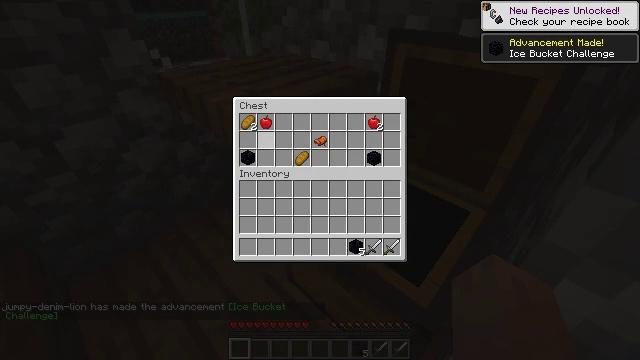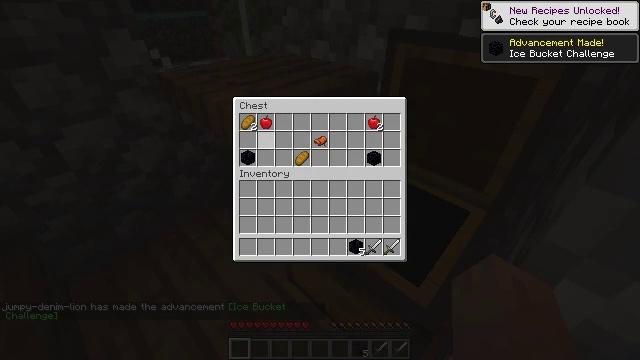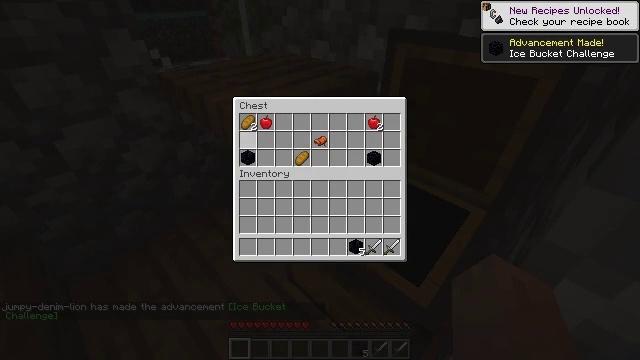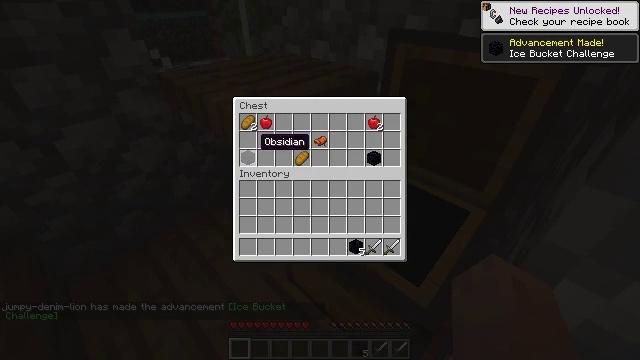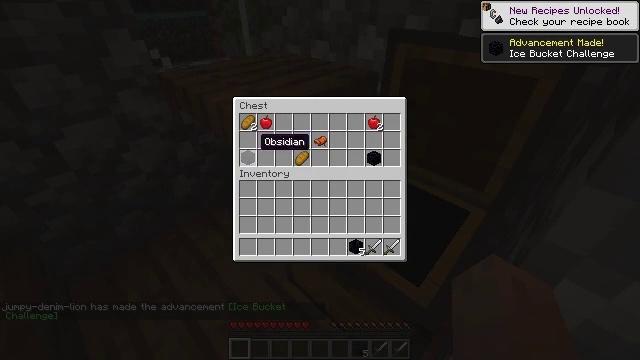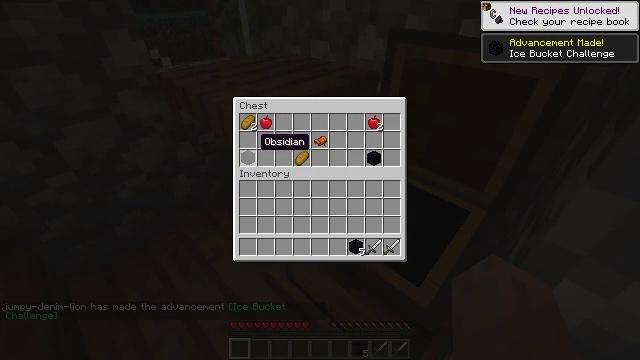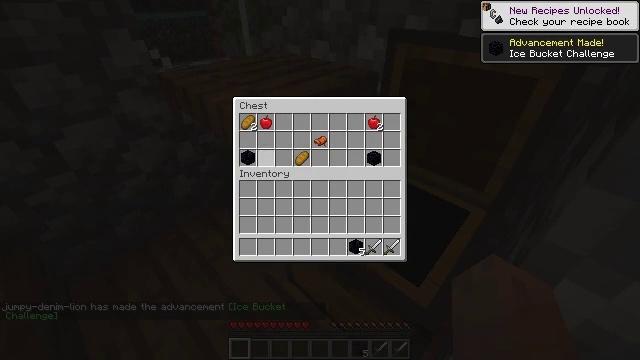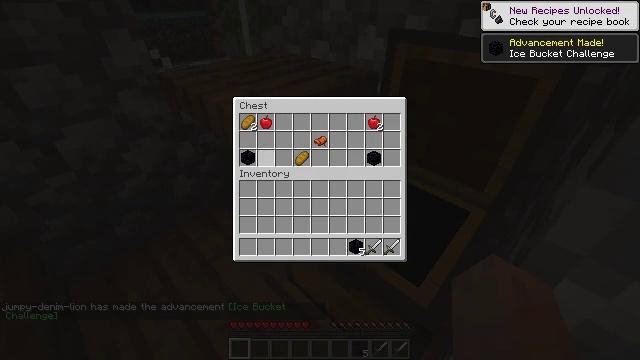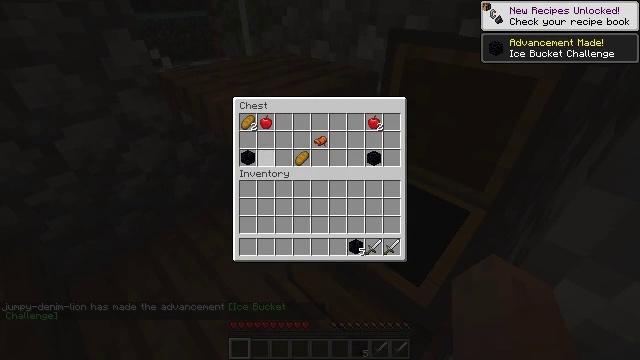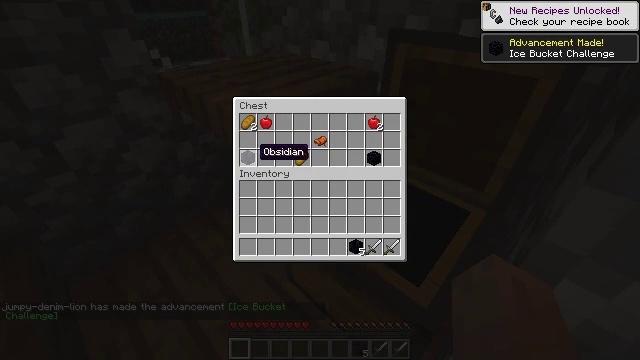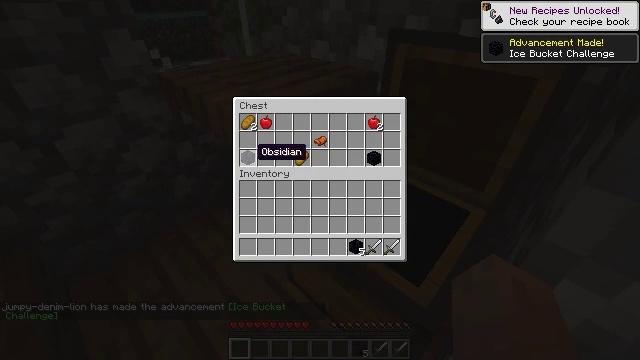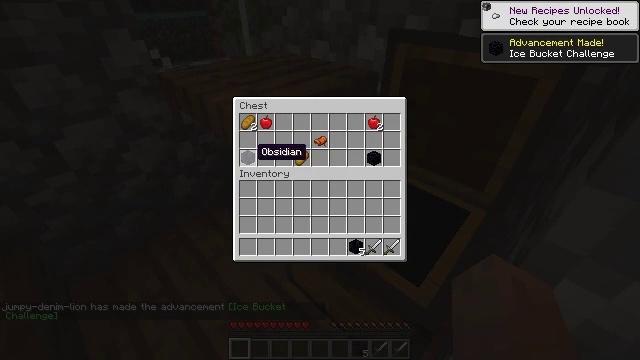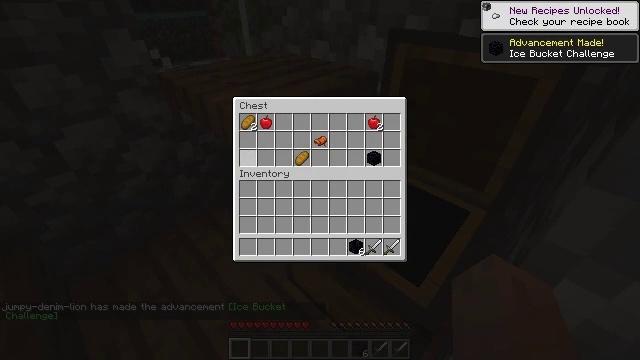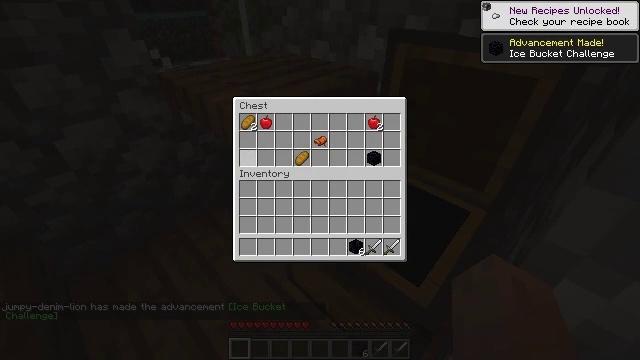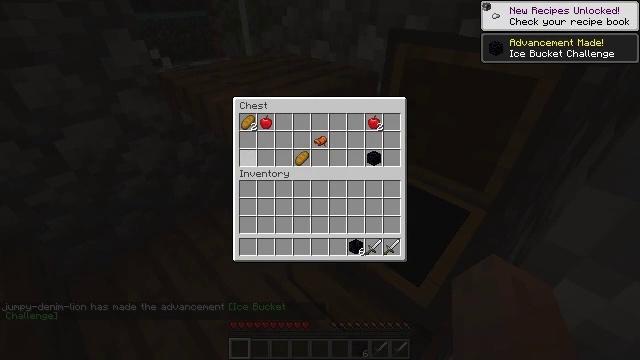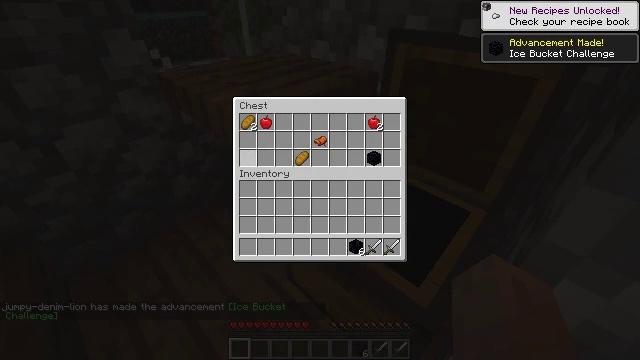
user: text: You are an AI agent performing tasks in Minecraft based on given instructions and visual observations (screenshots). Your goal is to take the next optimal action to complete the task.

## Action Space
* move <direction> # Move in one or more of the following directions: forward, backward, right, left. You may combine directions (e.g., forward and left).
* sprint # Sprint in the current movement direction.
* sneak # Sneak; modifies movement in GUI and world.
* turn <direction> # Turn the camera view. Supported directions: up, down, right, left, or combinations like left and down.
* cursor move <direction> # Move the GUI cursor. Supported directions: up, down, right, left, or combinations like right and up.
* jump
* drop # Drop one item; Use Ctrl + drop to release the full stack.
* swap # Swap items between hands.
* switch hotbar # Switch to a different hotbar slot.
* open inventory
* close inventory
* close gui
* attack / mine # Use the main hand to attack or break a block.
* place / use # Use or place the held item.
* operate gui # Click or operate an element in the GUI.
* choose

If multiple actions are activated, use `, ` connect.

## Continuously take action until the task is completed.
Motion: motion action
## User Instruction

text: Collect the blue bed by attacking it.
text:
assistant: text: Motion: sneak, cursor move left and down
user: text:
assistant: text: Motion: sneak, operate gui
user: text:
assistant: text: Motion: sneak, operate gui
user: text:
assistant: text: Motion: sneak, operate gui
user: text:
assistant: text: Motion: sneak
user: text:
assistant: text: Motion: sneak, cursor move down
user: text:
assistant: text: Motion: sneak
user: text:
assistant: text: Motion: sneak
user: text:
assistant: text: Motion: sneak, cursor move left
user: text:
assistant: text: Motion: sneak
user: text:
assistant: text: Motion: sneak
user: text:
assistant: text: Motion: sneak, operate gui
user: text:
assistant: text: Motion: sneak, operate gui
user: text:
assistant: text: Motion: sneak, operate gui
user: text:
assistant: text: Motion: sneak
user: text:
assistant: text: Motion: sneak, cursor move right
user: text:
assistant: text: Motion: sneak, cursor move right and down
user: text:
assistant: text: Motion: sneak, cursor move right
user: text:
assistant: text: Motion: sneak, cursor move right
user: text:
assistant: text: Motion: sneak
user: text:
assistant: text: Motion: sneak, cursor move right and up
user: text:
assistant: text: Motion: sneak, operate gui
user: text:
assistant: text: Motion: sneak, operate gui
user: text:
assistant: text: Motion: sneak, operate gui
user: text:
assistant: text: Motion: sneak
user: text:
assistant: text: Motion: sneak, operate gui
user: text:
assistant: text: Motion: sneak, operate gui
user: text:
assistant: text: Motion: sneak, operate gui
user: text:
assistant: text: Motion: sneak
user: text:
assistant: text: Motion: sneak